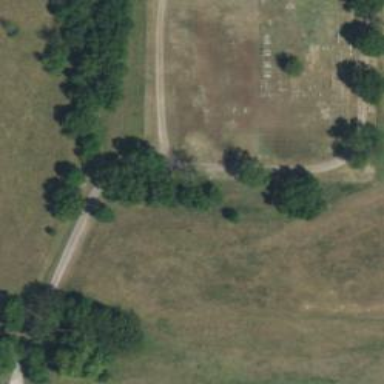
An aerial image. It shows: Cemetery.